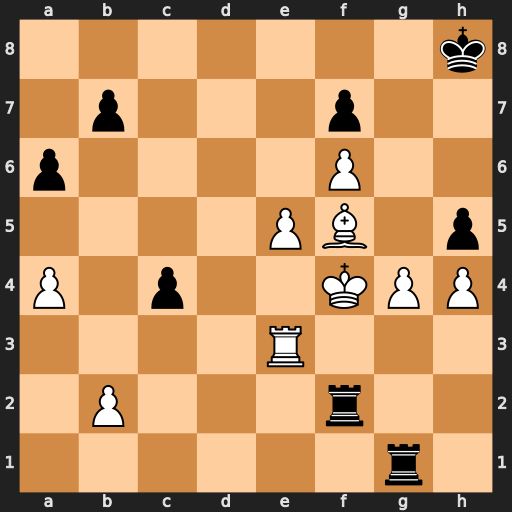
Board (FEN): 7k/1p3p2/p4P2/4PB1p/P1p2KPP/4R3/1P3r2/6r1
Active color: w
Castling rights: -
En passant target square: -
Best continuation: Kg5 hxg4 e6 Rgf1 e7 Rxf5+ Kxg4 Rxf6 e8=Q+